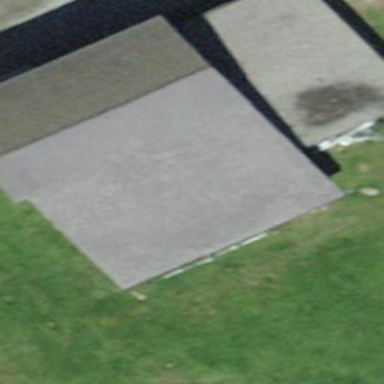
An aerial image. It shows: Shed building.